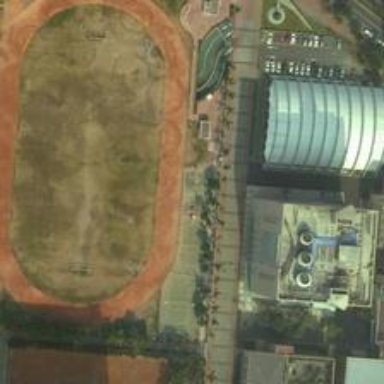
The football field is almost no turf, while the light of the tennis courts is completely blocked by the high-rise building nearby .